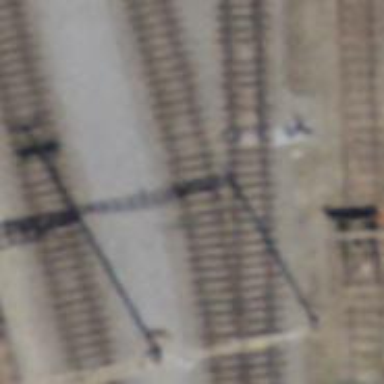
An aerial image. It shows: Railway switch.